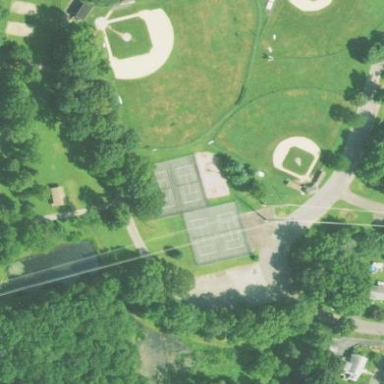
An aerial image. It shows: Tennis court with asphalt surface.